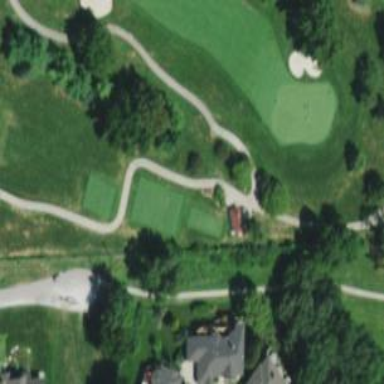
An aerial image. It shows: Well-maintained path suitable for golfing.